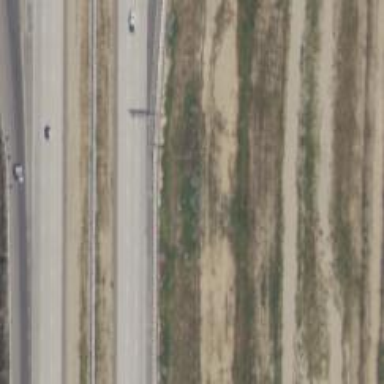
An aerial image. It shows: Motorway junction.